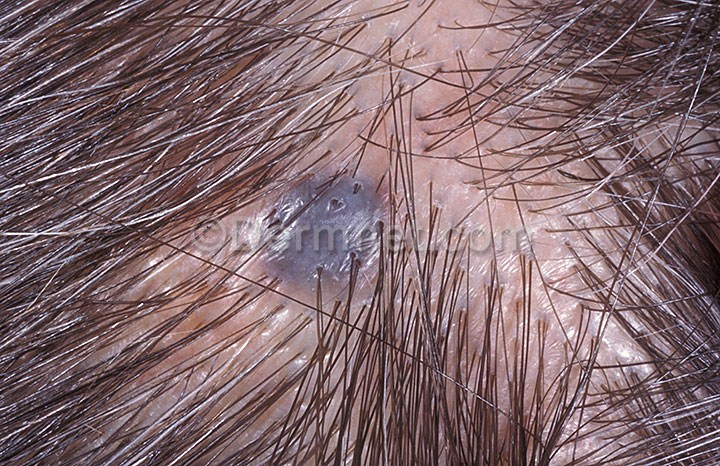
Disease: Melanoma Skin Cancer Nevi and Moles